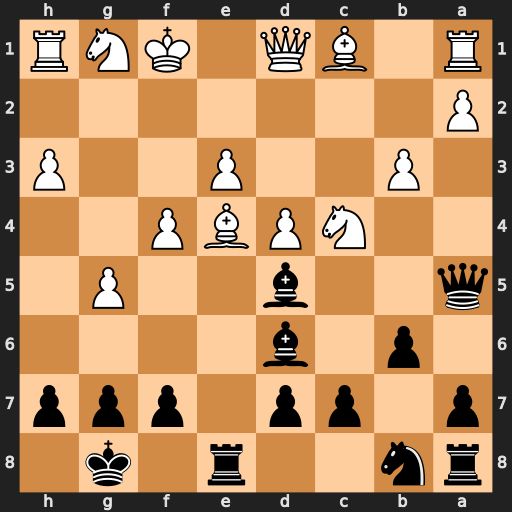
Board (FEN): rn2r1k1/p1pp1ppp/1p1b4/q2b2P1/2NPBP2/1P2P2P/P7/R1BQ1KNR
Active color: b
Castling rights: -
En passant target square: -
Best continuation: Bxc4+ bxc4 Rxe4